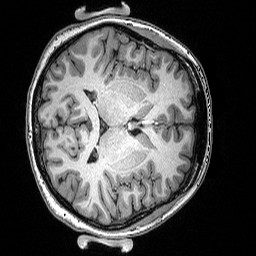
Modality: T1w
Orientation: axial
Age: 32
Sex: female
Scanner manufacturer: siemens
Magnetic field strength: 3 T
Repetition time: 2.53 s
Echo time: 0.0033 s